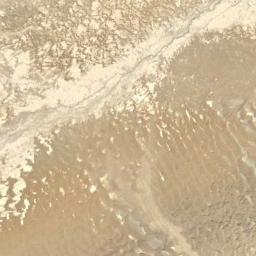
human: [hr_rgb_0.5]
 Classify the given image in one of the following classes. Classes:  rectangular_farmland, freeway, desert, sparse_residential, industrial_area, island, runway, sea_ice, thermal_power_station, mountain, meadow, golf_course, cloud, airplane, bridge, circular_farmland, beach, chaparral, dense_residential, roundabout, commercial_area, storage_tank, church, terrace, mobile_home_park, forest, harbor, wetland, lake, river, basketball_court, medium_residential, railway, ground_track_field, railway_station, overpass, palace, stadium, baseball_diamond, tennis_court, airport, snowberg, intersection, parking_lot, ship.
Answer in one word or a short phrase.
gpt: desert